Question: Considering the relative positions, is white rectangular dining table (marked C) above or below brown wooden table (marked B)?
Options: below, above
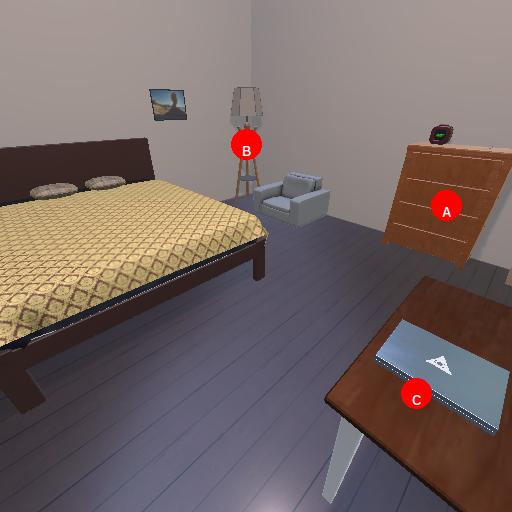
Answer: below